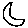
Label: moon